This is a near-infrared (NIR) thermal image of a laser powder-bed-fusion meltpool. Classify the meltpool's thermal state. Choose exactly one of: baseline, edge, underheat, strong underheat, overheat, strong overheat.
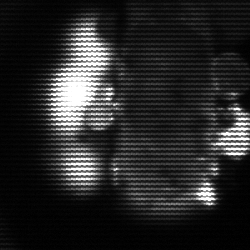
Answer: strong underheat